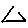
Label: triangle